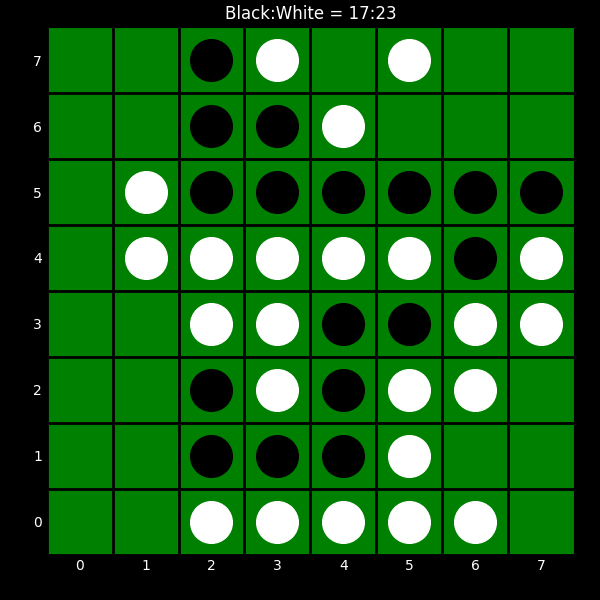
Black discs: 17
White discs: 23